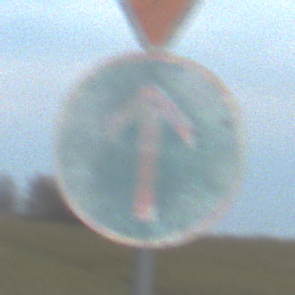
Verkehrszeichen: VorgeschriebeneFahrtrichtungGeradeaus
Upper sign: VorfahrtGewaehren
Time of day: SunriseSunset
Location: Outdoor (RoadRail)
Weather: PartlyCloudy
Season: NotSpecified
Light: Natural